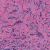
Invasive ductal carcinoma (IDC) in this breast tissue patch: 0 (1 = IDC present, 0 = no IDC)